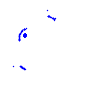
Particle: pion